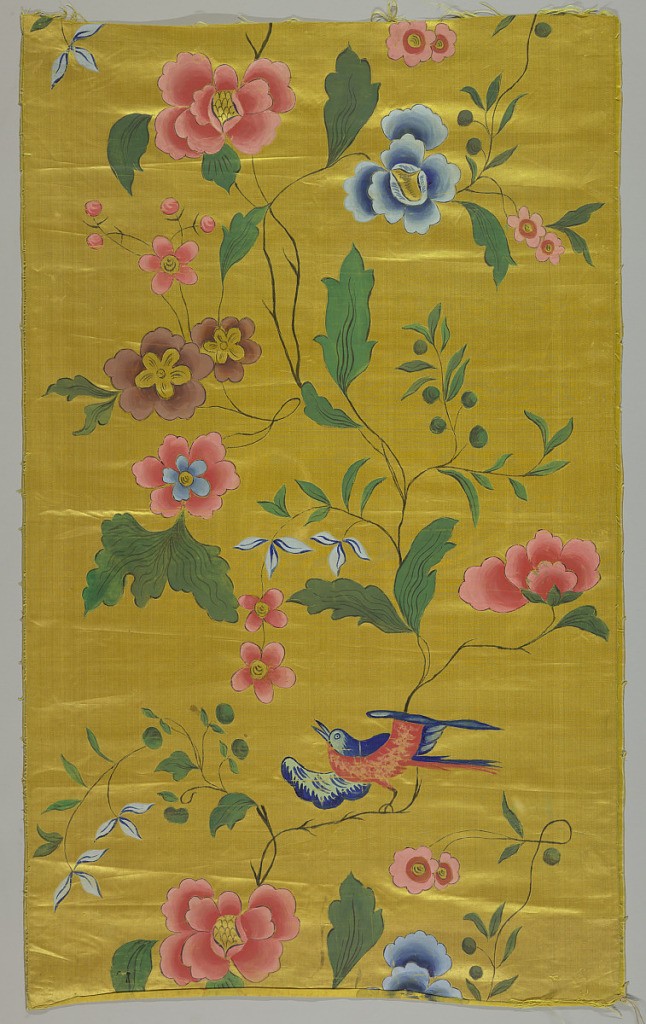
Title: Fragment
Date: early 19th century
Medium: silk Technique: painted on satin weave
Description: Gold painted satin in birght colors in large floral design of flowers and birds in imitation of Chinese painted  textiles. Coarsely painted.